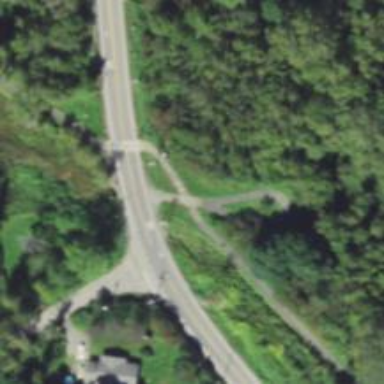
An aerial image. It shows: Marked road crossing.